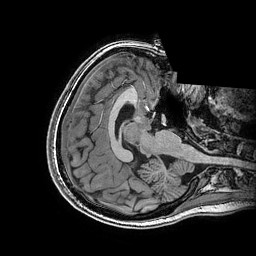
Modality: T1w
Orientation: axial
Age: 19
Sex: female
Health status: healthy